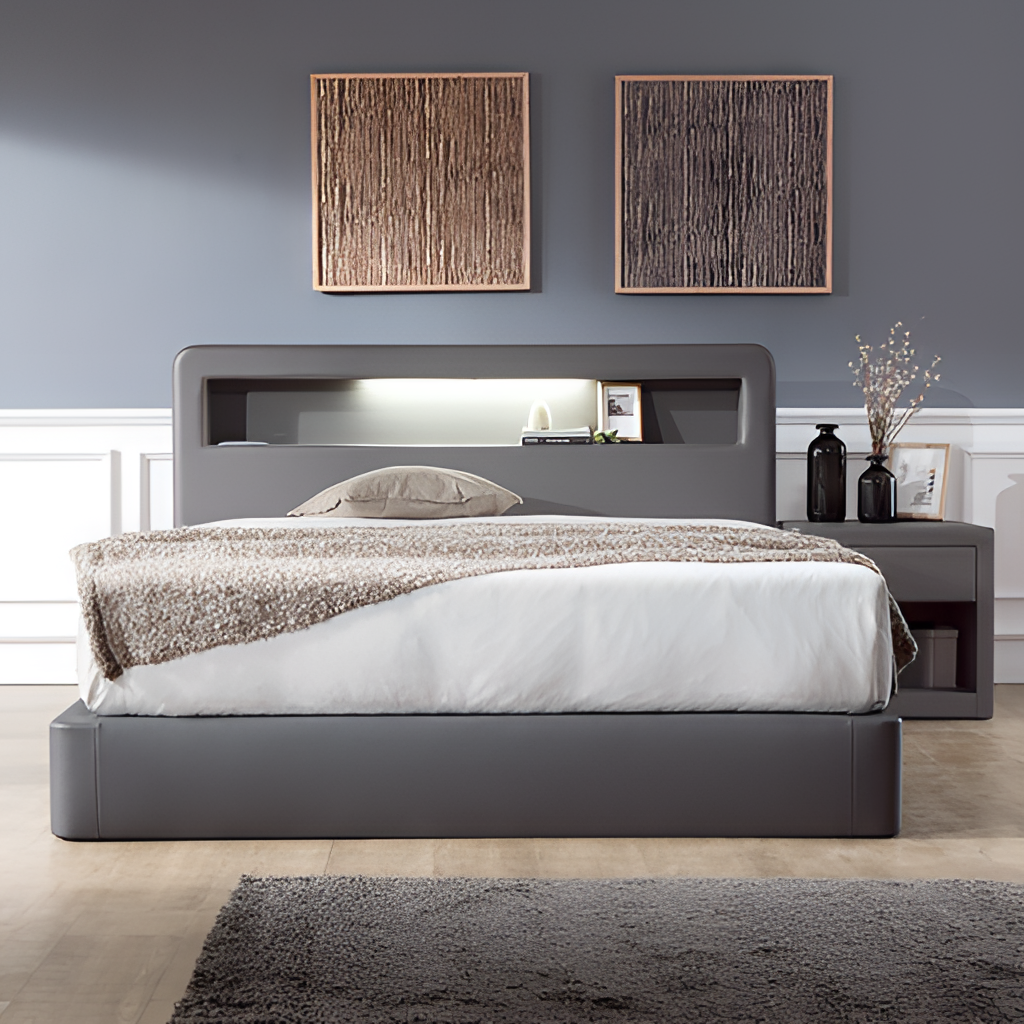
fabric illuminated headboard bed, bedroom, paint wallpaper, with solid pattern, wood wood flooring, with plank pattern, contemporary